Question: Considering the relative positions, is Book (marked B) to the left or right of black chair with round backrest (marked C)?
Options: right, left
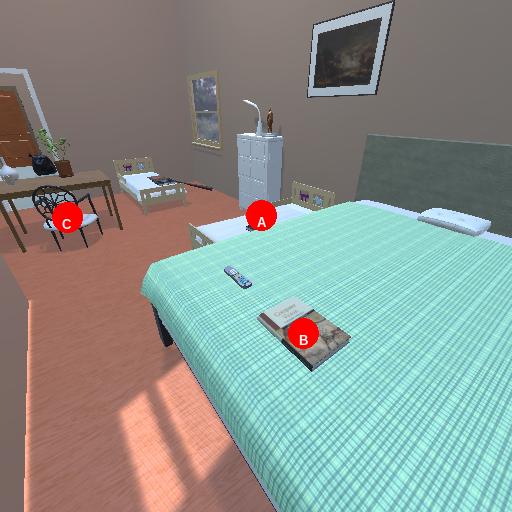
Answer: right